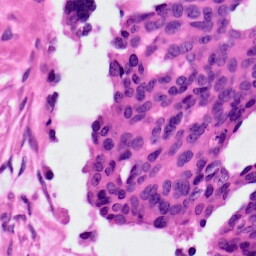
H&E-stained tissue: Ovarian